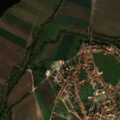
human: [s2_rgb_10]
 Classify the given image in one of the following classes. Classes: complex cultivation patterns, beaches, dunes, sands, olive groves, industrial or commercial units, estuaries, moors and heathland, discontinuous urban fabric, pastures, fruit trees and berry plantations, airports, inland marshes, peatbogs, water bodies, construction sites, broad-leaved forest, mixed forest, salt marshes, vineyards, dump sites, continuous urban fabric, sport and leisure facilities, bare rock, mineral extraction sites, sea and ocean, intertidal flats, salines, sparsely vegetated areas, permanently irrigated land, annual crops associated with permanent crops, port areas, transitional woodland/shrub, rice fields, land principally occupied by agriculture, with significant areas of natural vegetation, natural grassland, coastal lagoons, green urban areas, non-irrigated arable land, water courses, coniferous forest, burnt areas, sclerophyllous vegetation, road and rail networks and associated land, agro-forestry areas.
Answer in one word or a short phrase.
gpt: continuous urban fabric, vineyards, complex cultivation patterns, transitional woodland/shrub, water courses